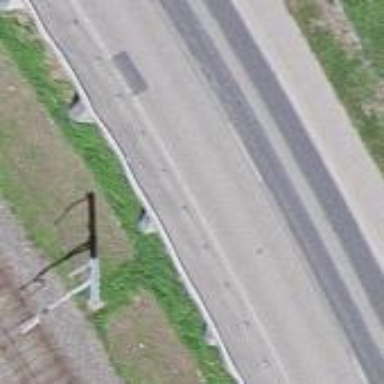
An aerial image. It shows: Asphalt trunk highway with cycle track.